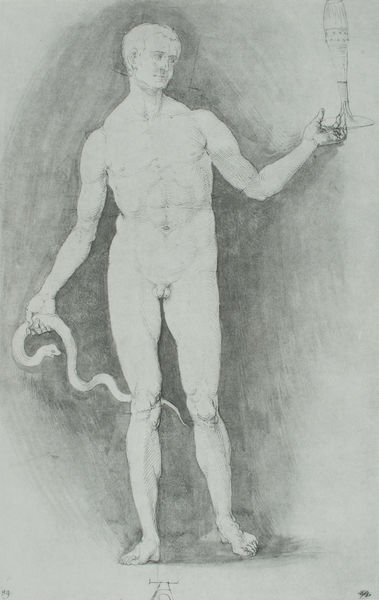
Titel: Äskulap
Künstler: Albrecht Dürer
Standort: Berlin
Institution: Kupferstichkabinett
Schlagwörter: akt, fuß, hand, kopf, körper, mann, nackt, schatten, weiß, brust, daumen, ellbogen, finger, glas, grau, hintergrund, lampe, licht, mund, nase, ohr, schwarz, skizze, zeichnung, blick, tier, wand, anatomie, arm, arme, augen, gesicht, halten, mensch, stehen, hals, hände, portrait, auge, kelch, stehend, leuchte, frontal, kinn, renaissance, schulter, schultern, statue, beine, apfel, bein, füße, seitlich, studie, schattierung, nacken, muskeln, aufrecht, festhalten, kerze, leuchter, nabel, bauch, kontrapost, ad, bauchnabel, brustwarzen, geschlecht, knie, knöchel, oberschenkel, wade, zehen, adam, paradies, penis, gefäß, tablet, links, kohle, nakt, schienbein, zeh, schwarzweiss, initialen, monogramm, schraffur, erkenntnis, schlange, stand, bleistift, medizin, entwurf, jüngling, halbprofil, dürer, pokal, spielbein, standbein, brustkorb, ferse, fackel, nackter mann, elbogen, unterschenkel, rumpf, proportionen, maß, proportion, hoden, albrecht, albrecht dürer, grafit, handgelenk, bauchmuskeln, schlang, grai, musekl, kleiner kopf, geschlechtsorgane, handzeichnung, schoepfungsgeschichte, scrotum, körperstudie, nakter mann, a, schlanke, penos, tazza